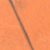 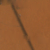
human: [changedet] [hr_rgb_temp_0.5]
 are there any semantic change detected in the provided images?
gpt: No change occurred.